Interaction volume radius: 5 \u00c5
Interaction volume height: 15 \u00c5
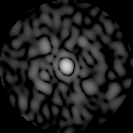
Disorder parameter: 0.8461